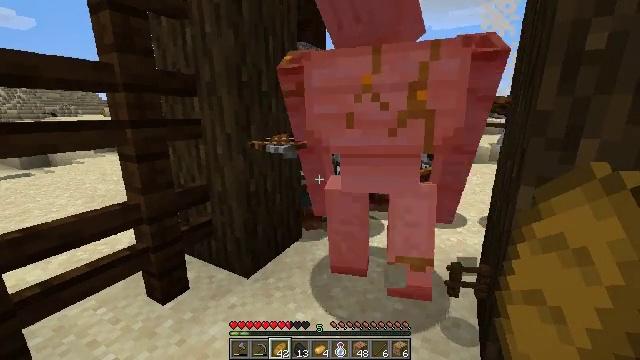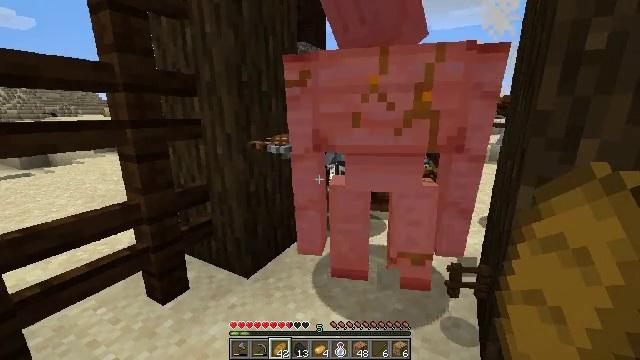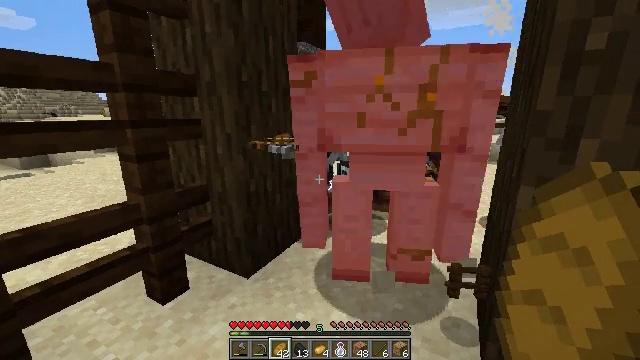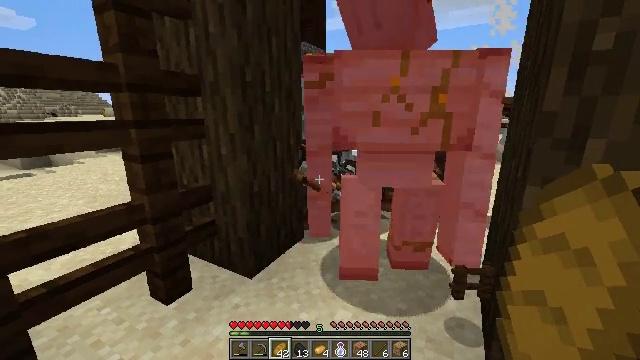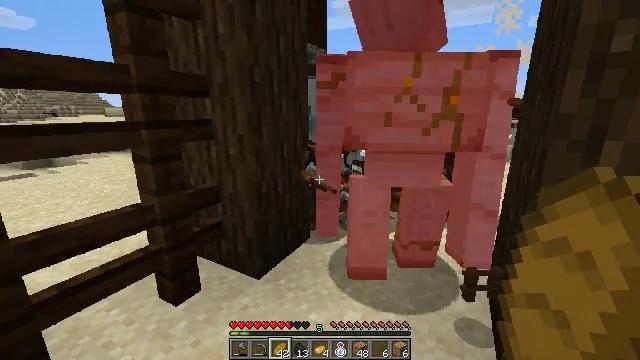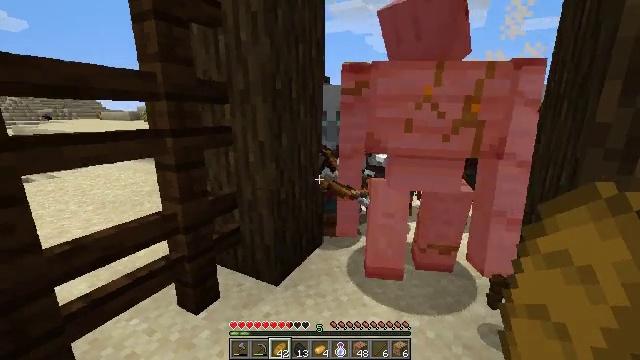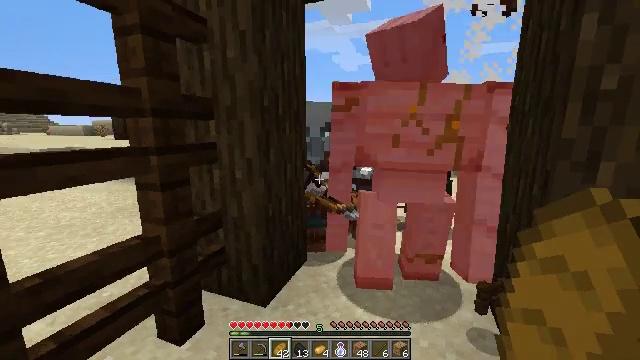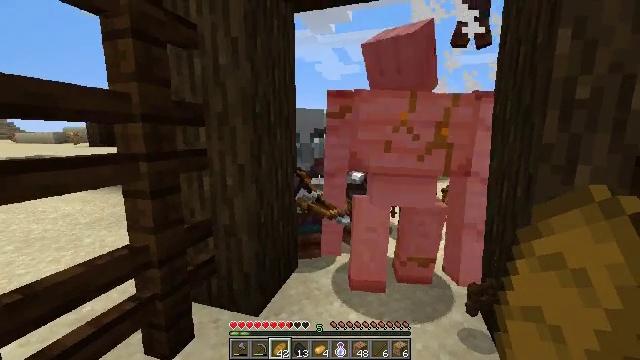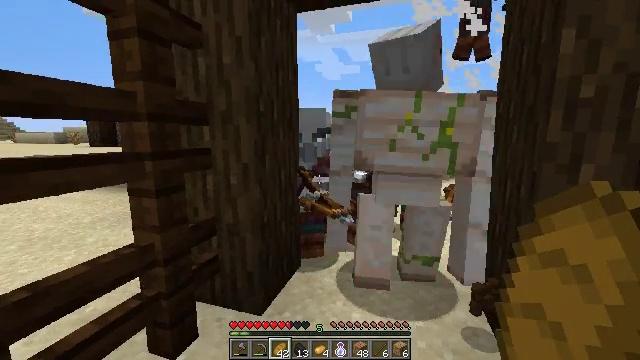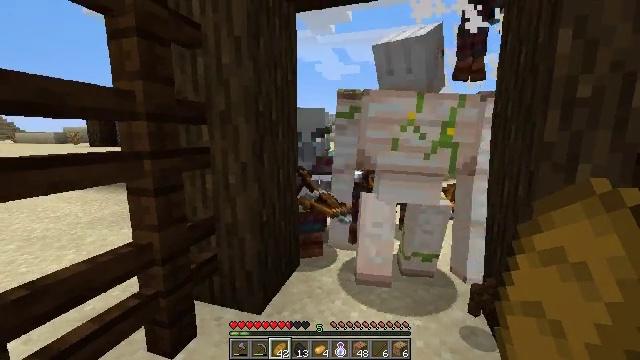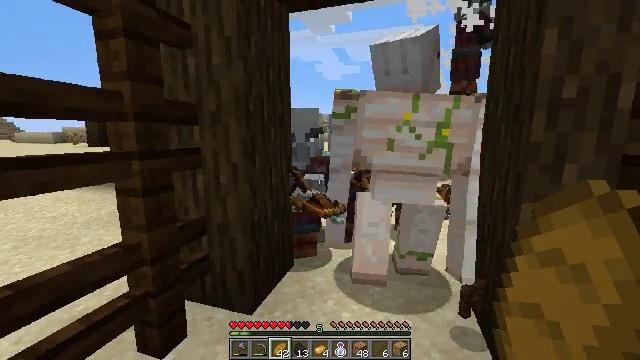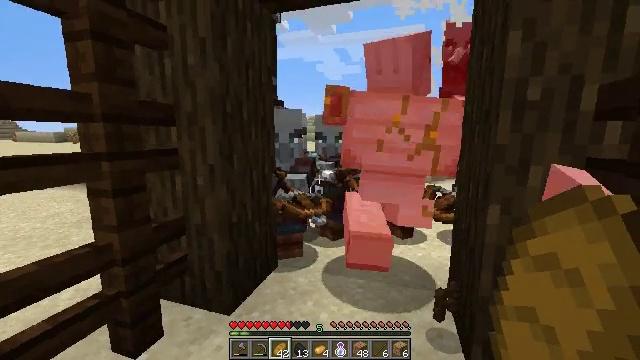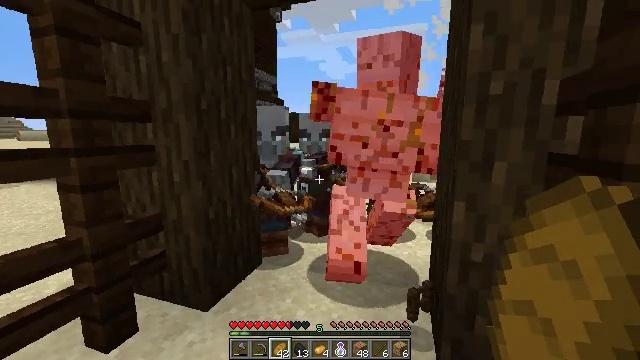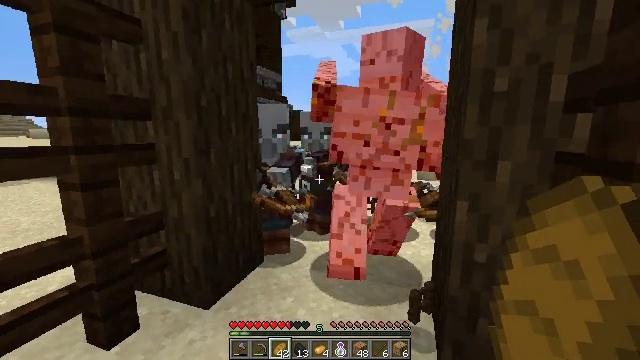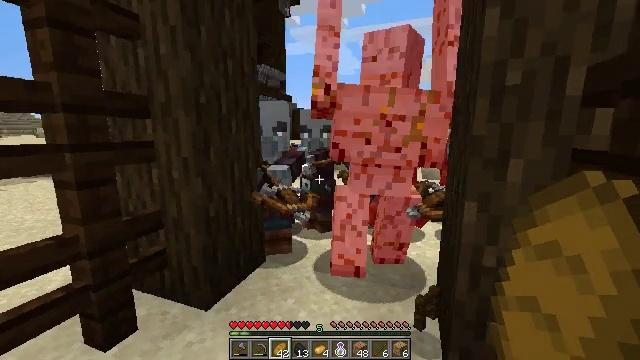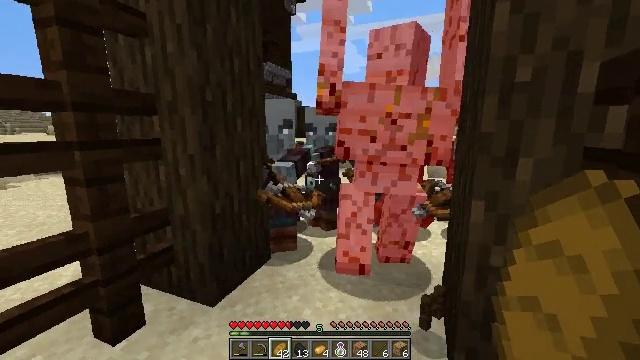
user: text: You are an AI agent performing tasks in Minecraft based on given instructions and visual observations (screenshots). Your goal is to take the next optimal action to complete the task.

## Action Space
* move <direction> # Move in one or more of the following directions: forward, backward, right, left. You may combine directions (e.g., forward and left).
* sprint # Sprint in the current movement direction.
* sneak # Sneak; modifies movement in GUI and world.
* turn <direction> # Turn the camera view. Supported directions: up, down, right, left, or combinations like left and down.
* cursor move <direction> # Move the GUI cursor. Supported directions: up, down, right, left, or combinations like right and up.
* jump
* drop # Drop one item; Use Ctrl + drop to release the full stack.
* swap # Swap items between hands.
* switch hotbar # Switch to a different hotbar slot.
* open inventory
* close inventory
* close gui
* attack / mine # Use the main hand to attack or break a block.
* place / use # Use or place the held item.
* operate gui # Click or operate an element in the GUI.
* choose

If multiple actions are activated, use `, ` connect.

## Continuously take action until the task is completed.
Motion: motion action
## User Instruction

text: Gather materials from the dark oak fence.
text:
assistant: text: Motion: no_op
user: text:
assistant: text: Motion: no_op
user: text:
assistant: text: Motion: move left
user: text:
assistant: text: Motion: move left
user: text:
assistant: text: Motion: move left
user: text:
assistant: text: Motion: turn right and up
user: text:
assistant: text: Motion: turn right and up
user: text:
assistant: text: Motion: no_op
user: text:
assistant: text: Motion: move right
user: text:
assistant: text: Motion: move right
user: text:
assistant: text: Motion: move right
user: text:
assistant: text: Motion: move right
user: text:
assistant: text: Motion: move right, turn left
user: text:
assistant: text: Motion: no_op
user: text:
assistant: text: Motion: turn left
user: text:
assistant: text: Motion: turn left and down
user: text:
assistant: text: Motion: move right, turn left and down
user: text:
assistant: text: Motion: move right, turn left and down
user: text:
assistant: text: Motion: move right, turn left and down
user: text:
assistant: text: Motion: move right
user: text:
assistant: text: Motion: move right
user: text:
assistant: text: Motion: move right, turn right
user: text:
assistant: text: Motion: move right, turn right and up
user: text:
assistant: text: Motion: move right, turn right
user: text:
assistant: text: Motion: move right
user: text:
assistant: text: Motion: move forward and move right
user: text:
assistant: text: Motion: move forward and move right
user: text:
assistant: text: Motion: move forward and move right
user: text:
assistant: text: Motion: move forward and move right
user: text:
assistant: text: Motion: move forward and move right